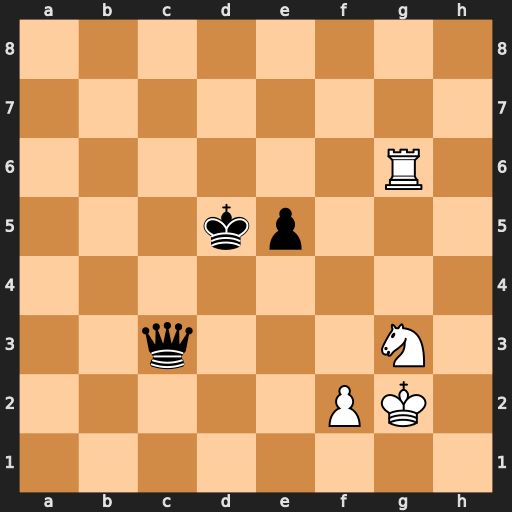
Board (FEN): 8/8/6R1/3kp3/8/2q3N1/5PK1/8
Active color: w
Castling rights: -
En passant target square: -
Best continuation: Rd6+ Kxd6 Ne4+ Kd5 Nxc3+